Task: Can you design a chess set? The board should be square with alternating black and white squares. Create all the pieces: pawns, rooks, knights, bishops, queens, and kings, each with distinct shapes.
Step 4361:
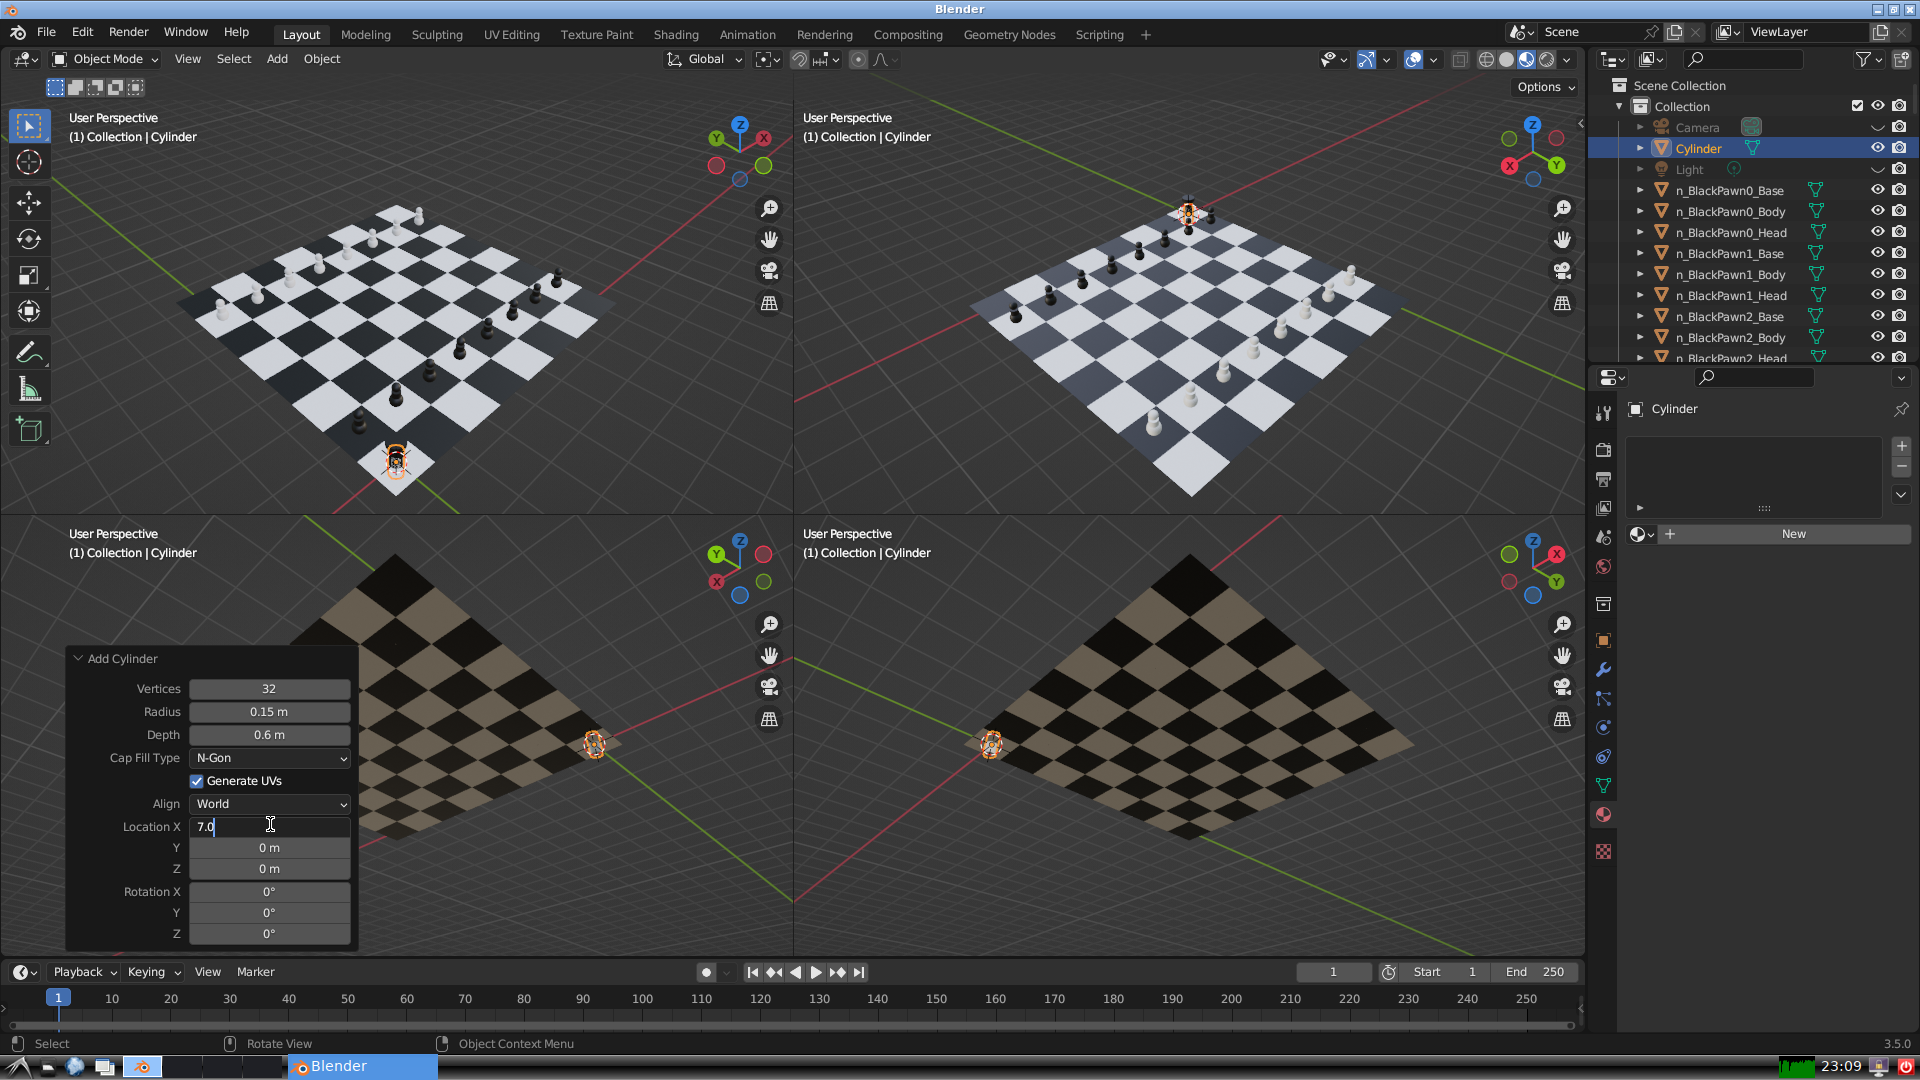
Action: {"key_press": ['Return']}